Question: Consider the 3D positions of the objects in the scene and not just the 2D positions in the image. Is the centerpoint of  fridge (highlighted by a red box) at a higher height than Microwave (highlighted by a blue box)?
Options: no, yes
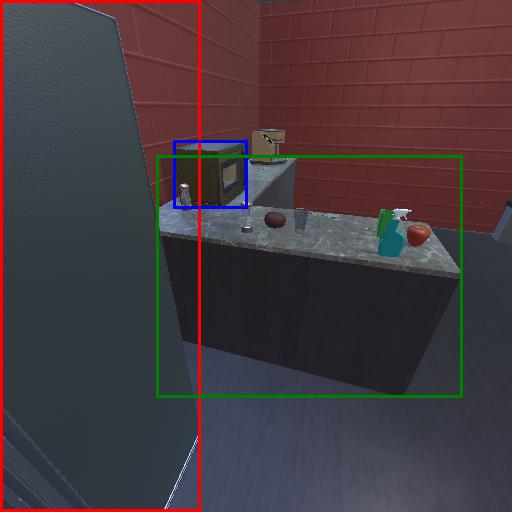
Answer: no